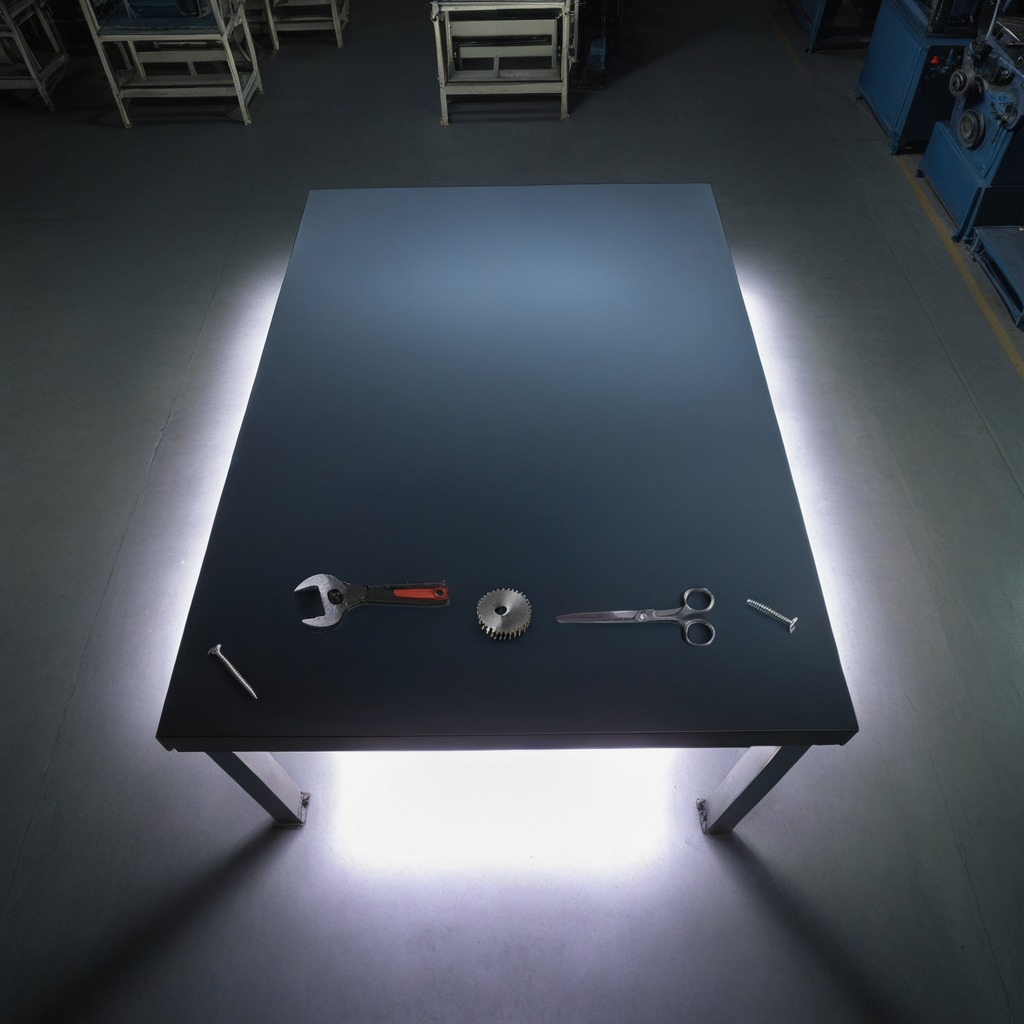
A metal gear with teeth, a metal machine screw, an iron nail, a pair of scissors, and a wrench are lying on the tabletop.